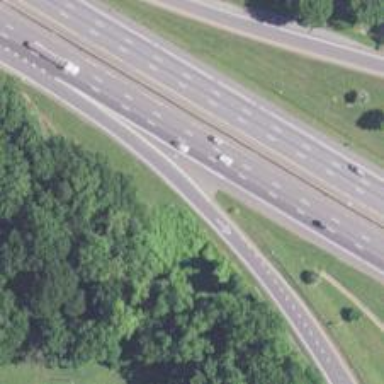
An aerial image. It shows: Off-ramp on motorway link.